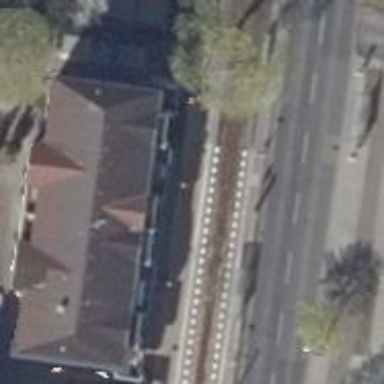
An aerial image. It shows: Tram stop position for public transport.